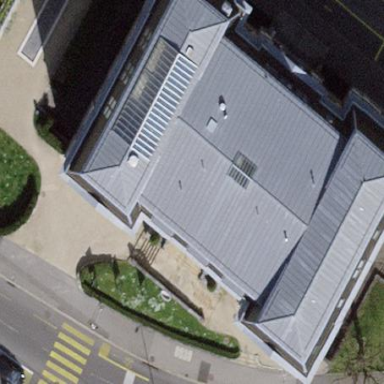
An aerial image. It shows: Museum building.